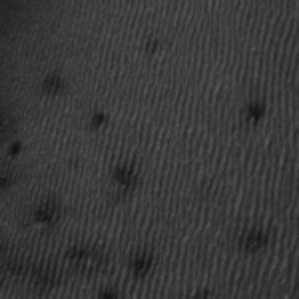
Label: frost